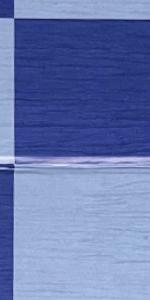
Label: Empty